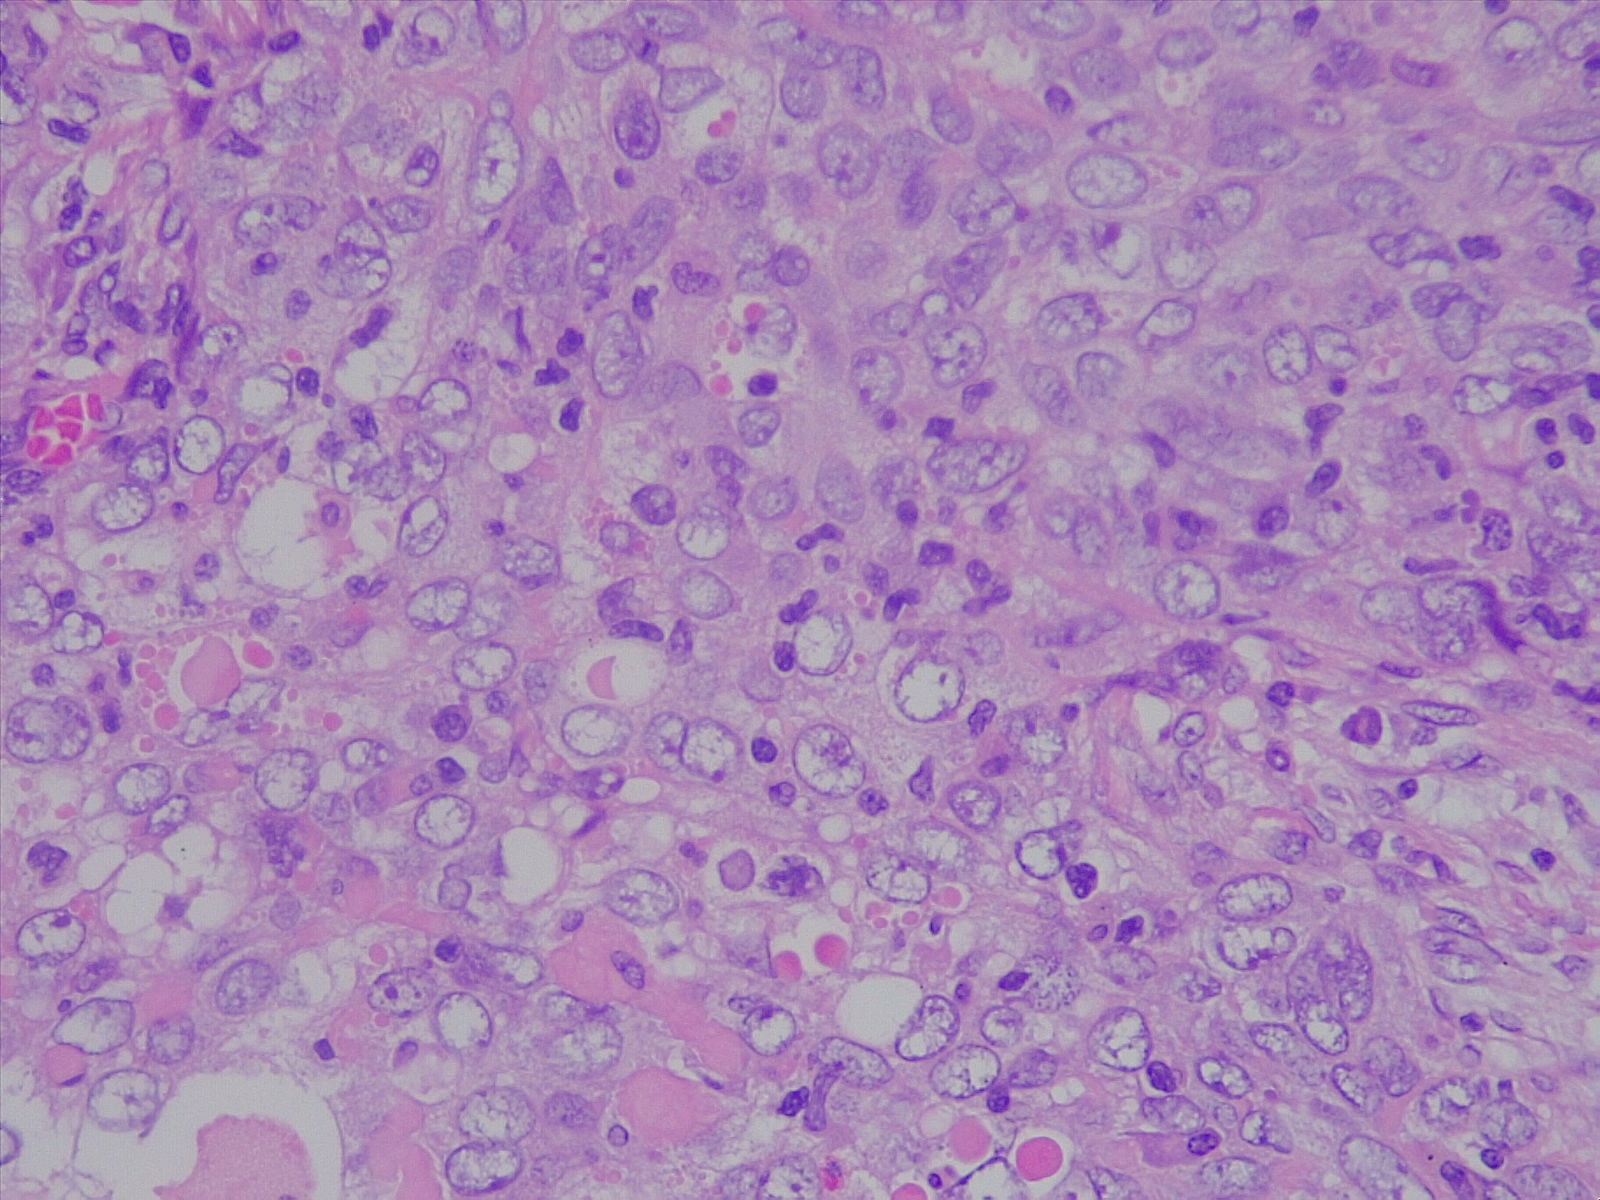
Label: lung squamous cell carcinoma, poorly differentiated